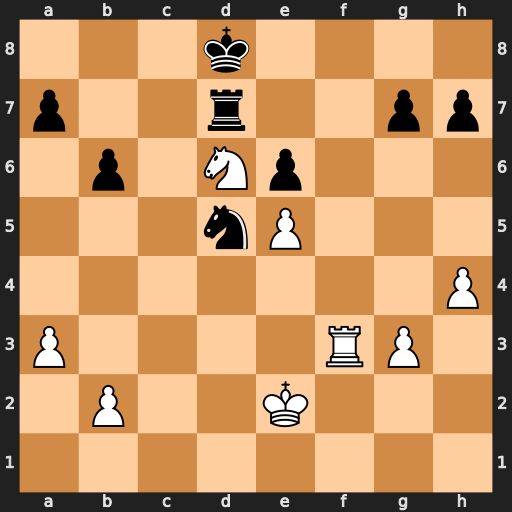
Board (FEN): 3k4/p2r2pp/1p1Np3/3nP3/7P/P4RP1/1P2K3/8
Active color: w
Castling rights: -
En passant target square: -
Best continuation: Rf8+ Kc7 Rc8#